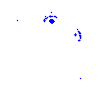
Particle: electron